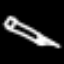
Label: pencil